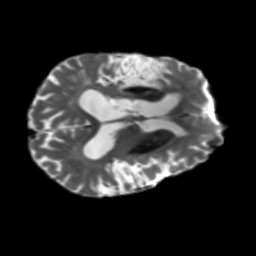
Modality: T2w
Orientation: axial
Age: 71
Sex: male
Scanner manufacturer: siemens
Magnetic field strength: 3 T
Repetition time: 5.25 s
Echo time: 0.08 s